Question: I have just started learning docker. In a tutorial, I saw the docker pull command which can be used like 'docker pull container-name' to pull the respective container from the docker hub repository.
But in case, if you cancel the pull by using "Ctrl + C", it is exiting from the ongoing progress but not stopping the download which I was confirmed by using 'nethogs' which is showing,

I searched in Google for the same. But I couldn't see any useful information regarding this. What is the right way of cancelling the docker pull? Please help.
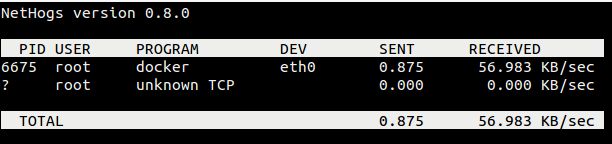
Answer: There is no direct way to stop the ongoing process of docker pull as of now. You should restart the docker service by using,
'''
sudo service docker restart
'''
This will stop the ongoing pull of docker. For more details please check this github docker issue, <URL>
CAUTION: This command will stop all the running containers in the system